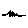
Label: zigzag